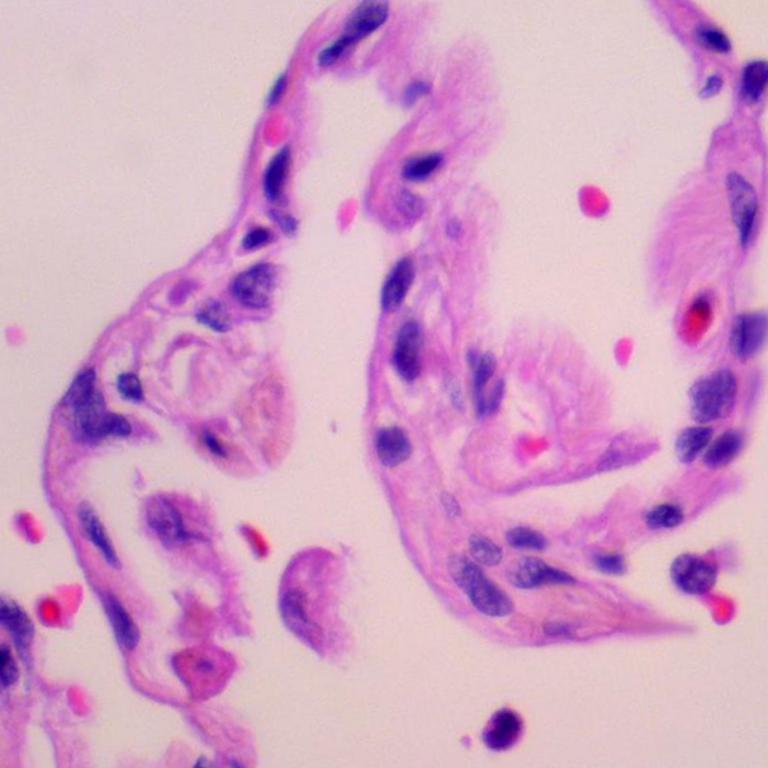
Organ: lung
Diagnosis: benign